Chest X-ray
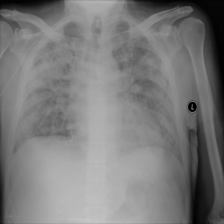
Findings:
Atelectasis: negative
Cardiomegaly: negative
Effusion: negative
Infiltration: negative
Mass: negative
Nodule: negative
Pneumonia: negative
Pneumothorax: negative
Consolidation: negative
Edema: negative
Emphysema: negative
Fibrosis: negative
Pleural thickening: negative
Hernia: negative